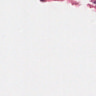
Metastatic tissue present: no